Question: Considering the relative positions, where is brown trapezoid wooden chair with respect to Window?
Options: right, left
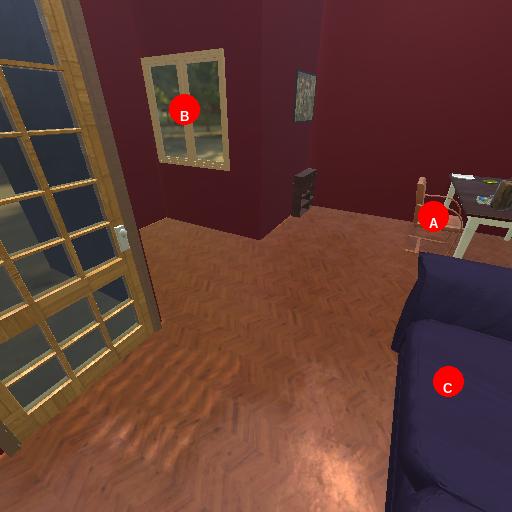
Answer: right